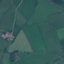
Land use / land cover class: Pasture